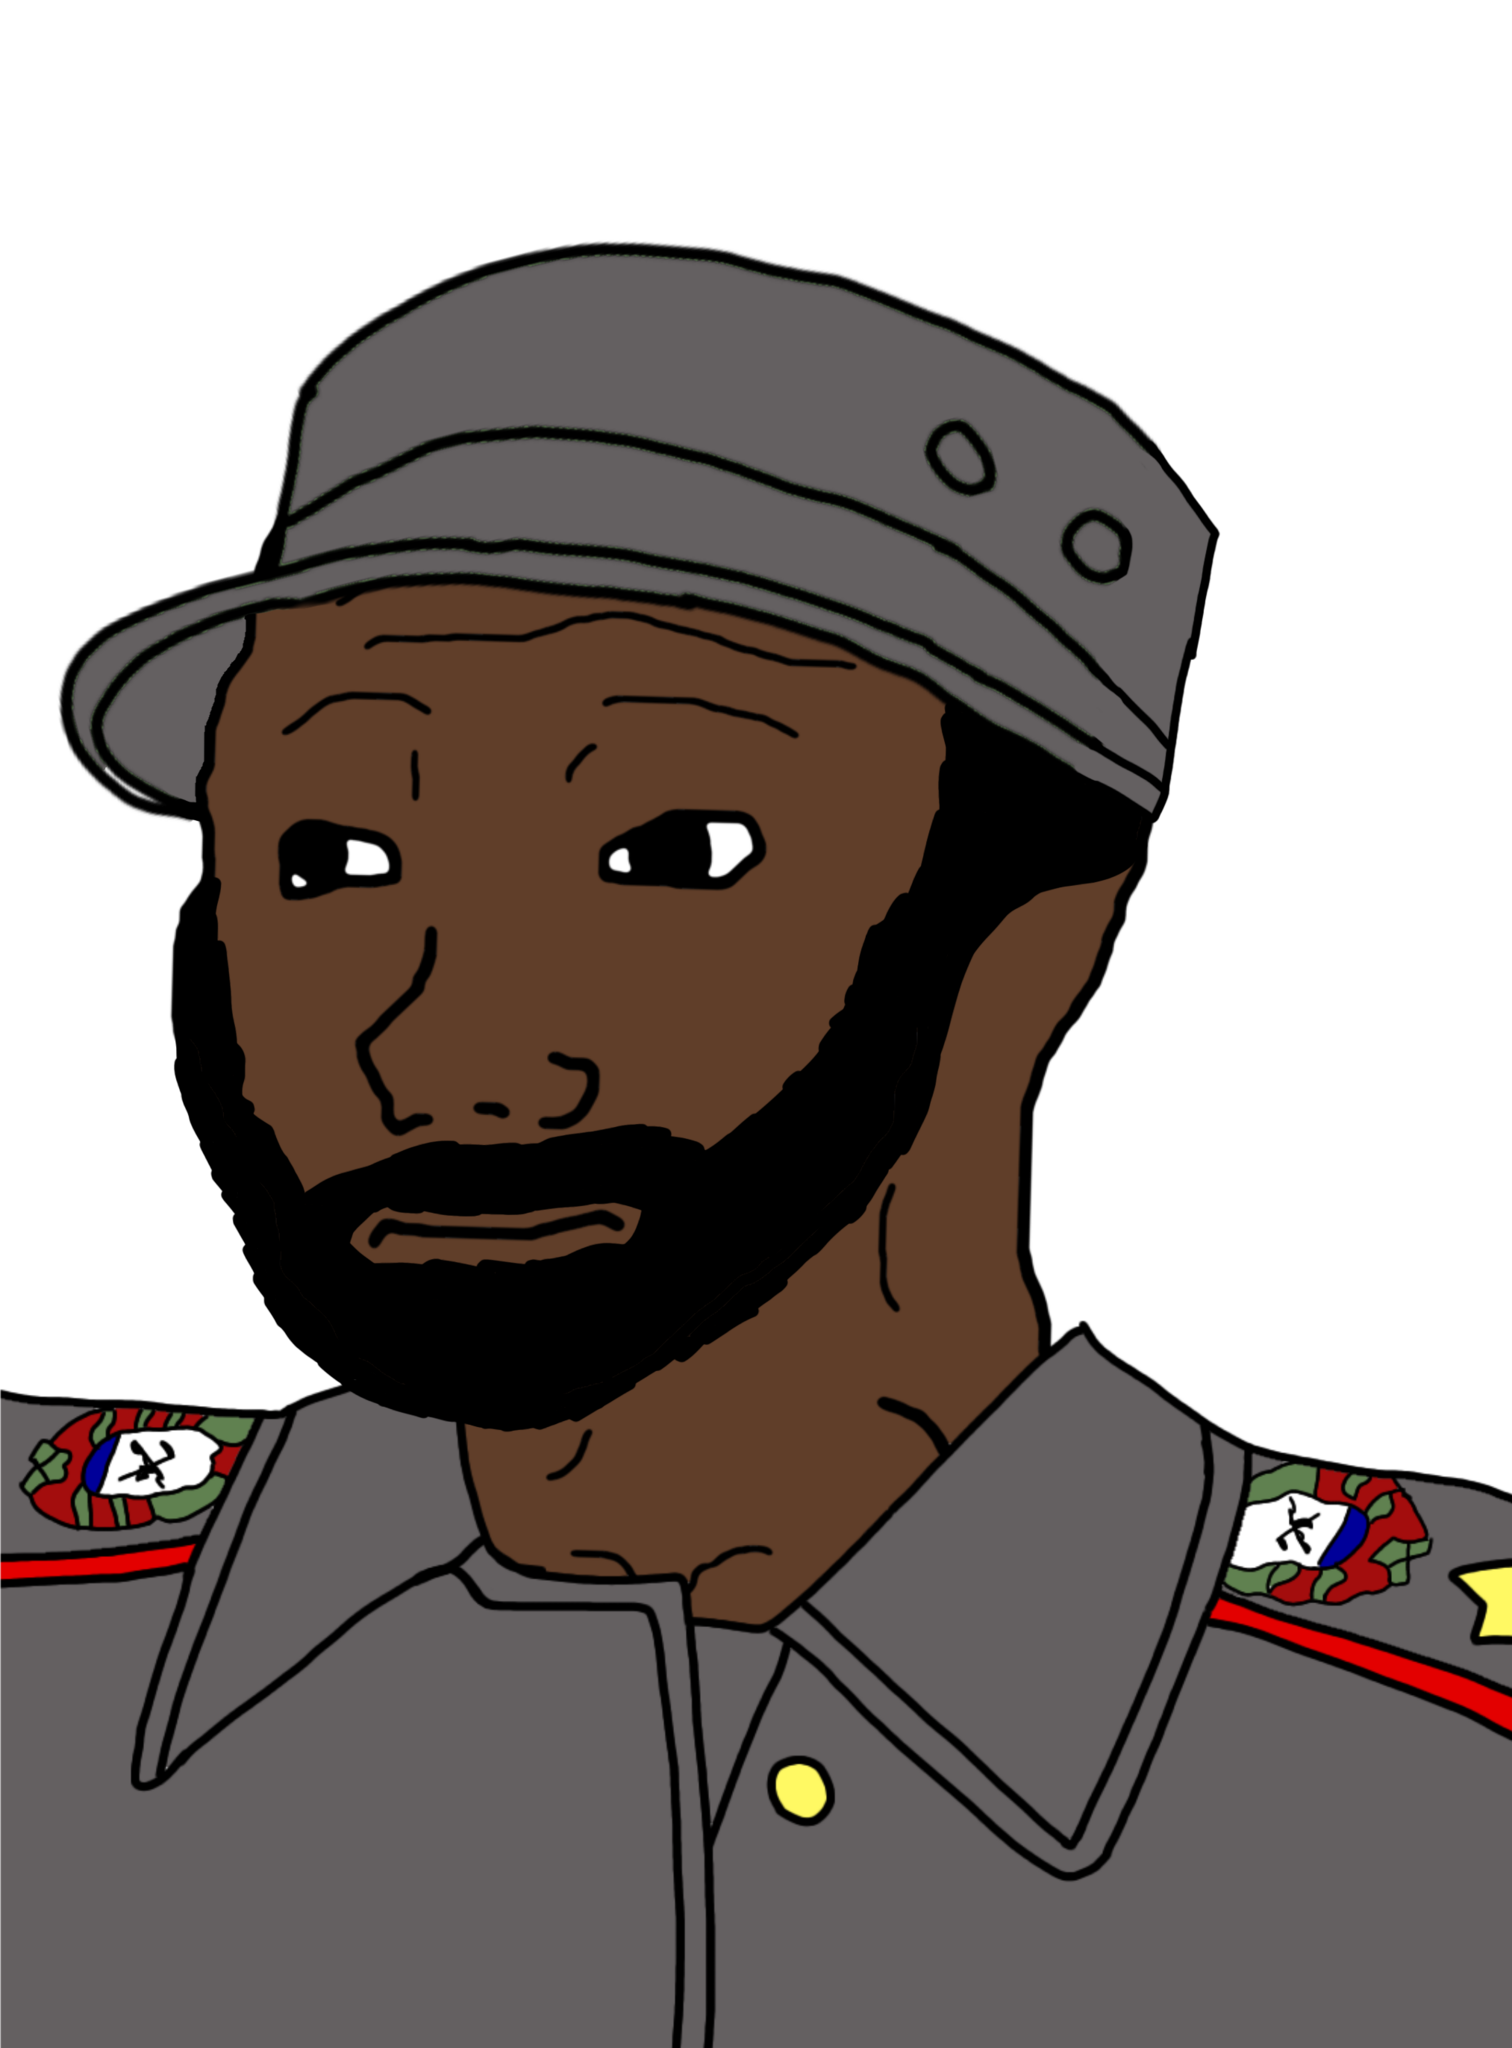
Label: 5_Blackjak